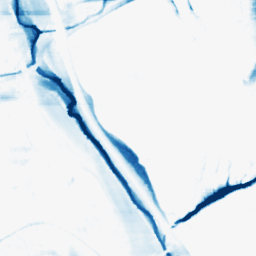
Category: morphological
Decomposition family: morphological_rect
Decomposition parameters: operation: closing
width: 50
height: 10
Upsampling method: bilinear
Upsampling parameters: scale: 2
Upsampling scale: 2